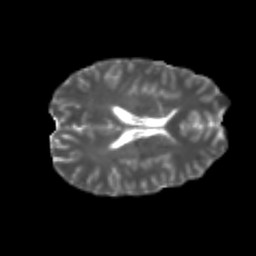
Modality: T2w
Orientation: axial
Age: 22
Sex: male
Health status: healthy
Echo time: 0.074 s